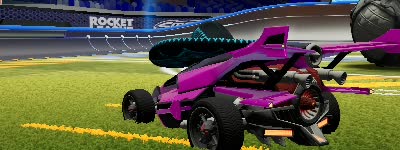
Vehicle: aftershock